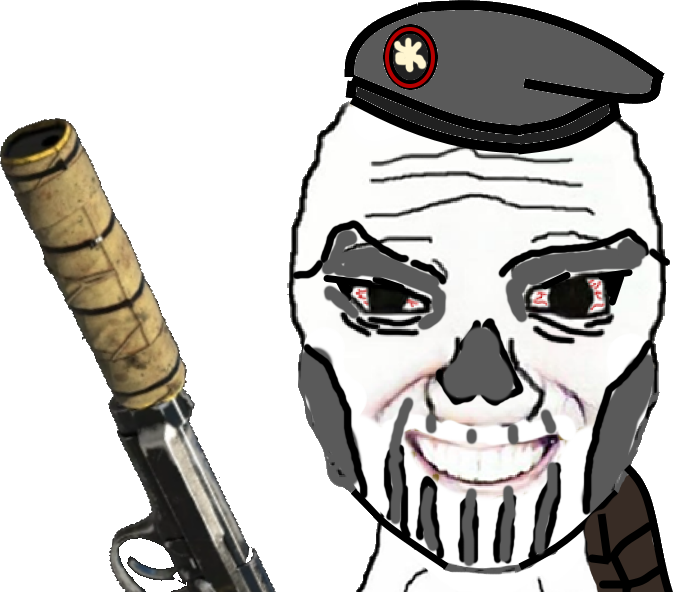
Label: 5_Coomer